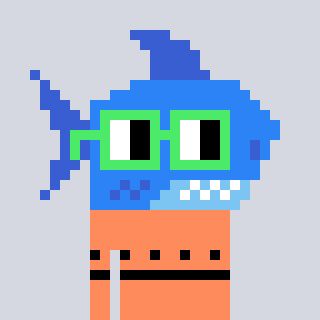
a pixel art character with square light green glasses, a shark-shaped head and a peachy-colored body on a cool background